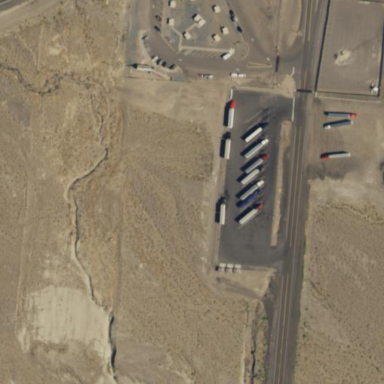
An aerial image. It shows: Rest area on the road.